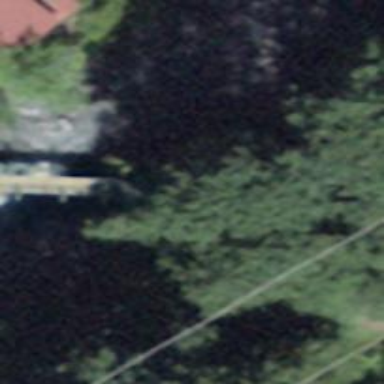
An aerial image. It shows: Path on bridge with excellent trail visibility.